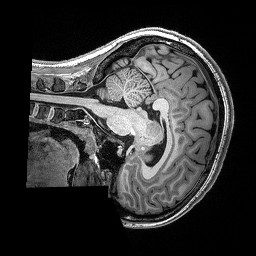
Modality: T1w
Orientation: sagittal
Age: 19
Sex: female
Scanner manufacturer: siemens
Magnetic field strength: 3 T
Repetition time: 2.53 s
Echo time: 0.0033 s